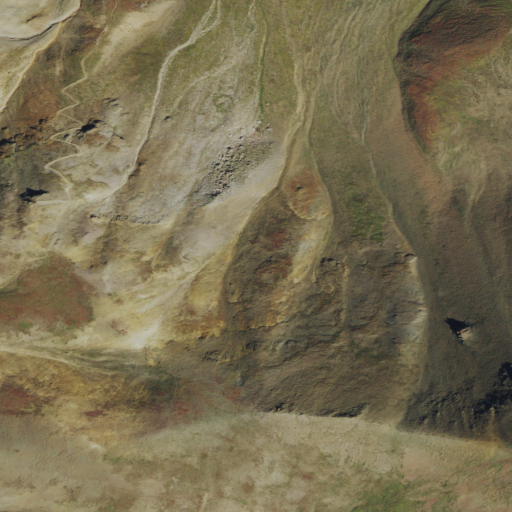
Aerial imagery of gap in Wyoming named East Fork Pass containing shrub, barren land, and grassland